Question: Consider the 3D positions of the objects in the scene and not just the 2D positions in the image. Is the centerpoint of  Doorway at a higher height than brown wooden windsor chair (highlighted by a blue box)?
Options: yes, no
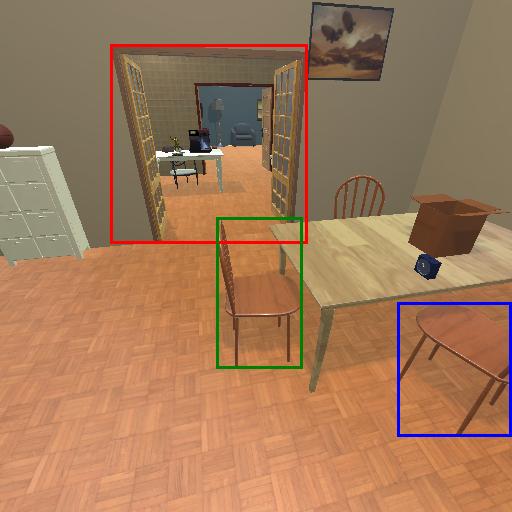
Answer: yes